Field crop: tomato
Growth stage: 2
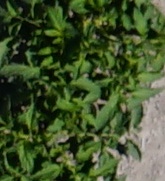
Species: tomato